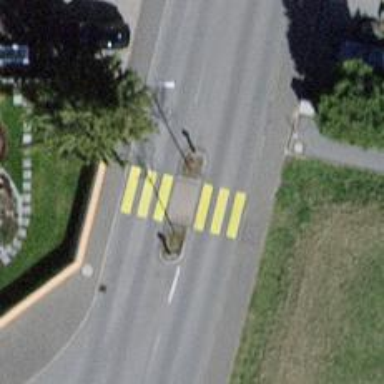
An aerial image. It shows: Uncontrolled zebra crossing on the road.